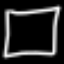
Label: square